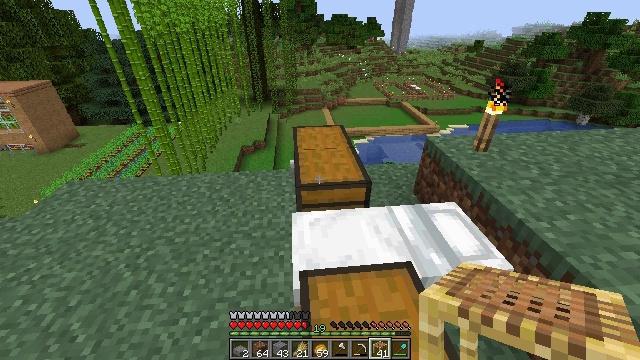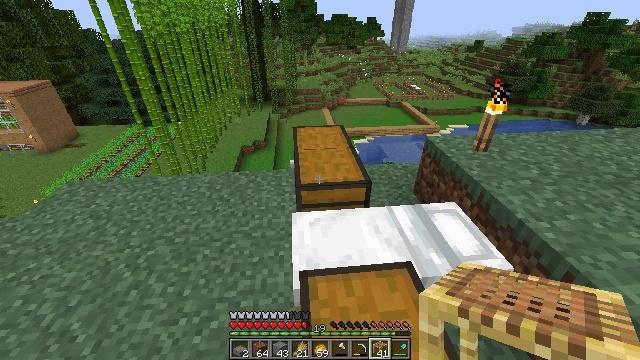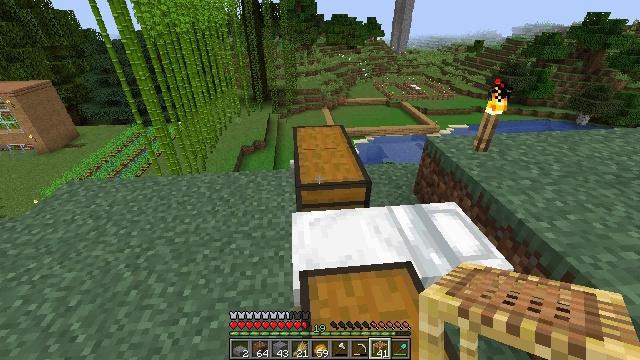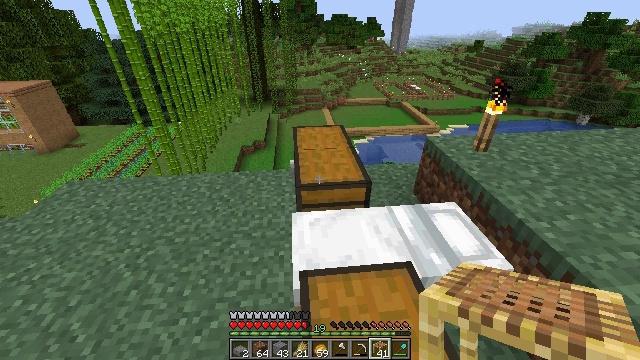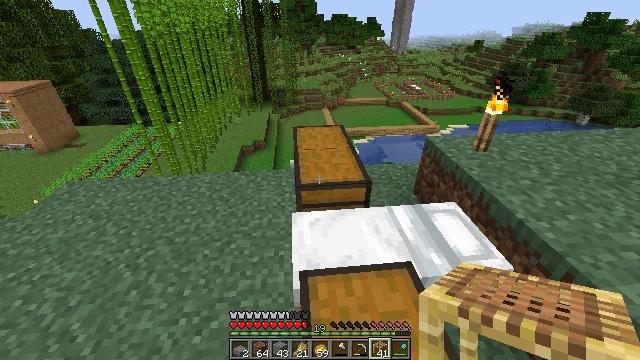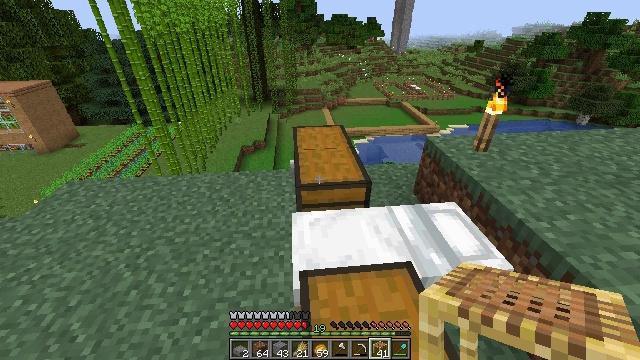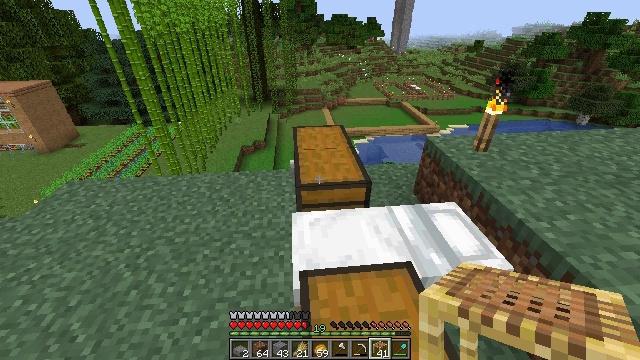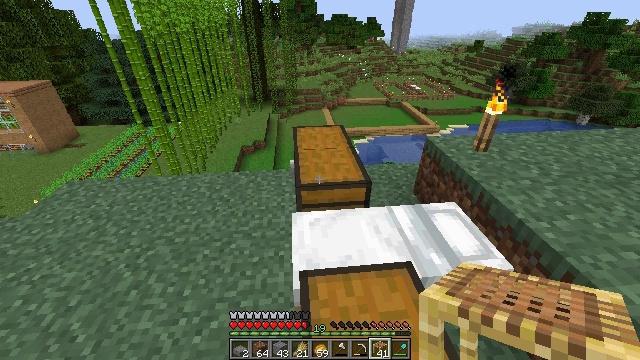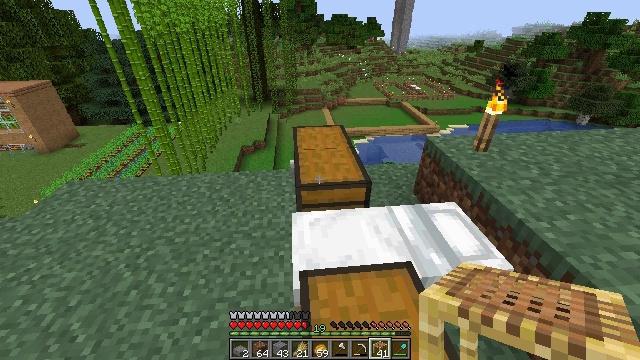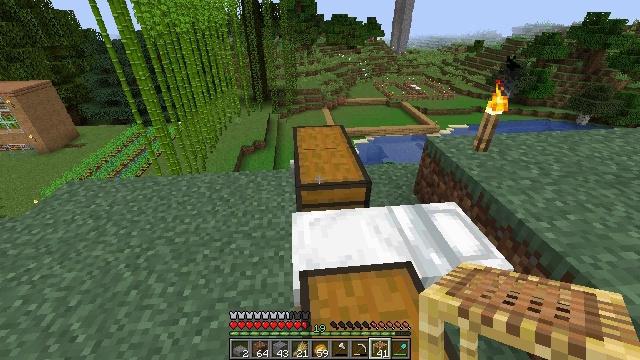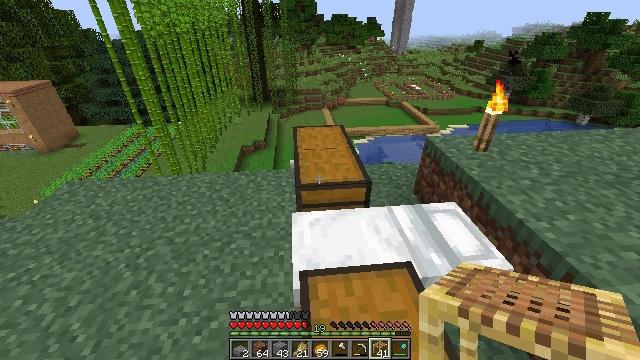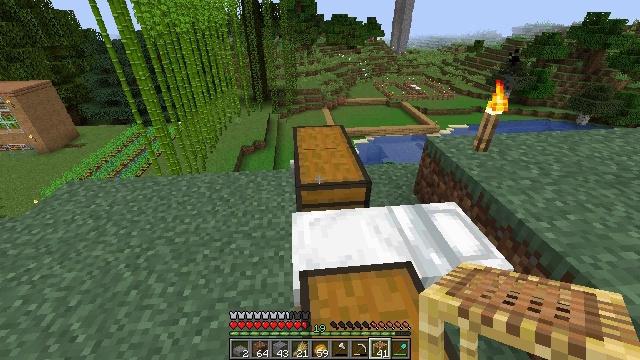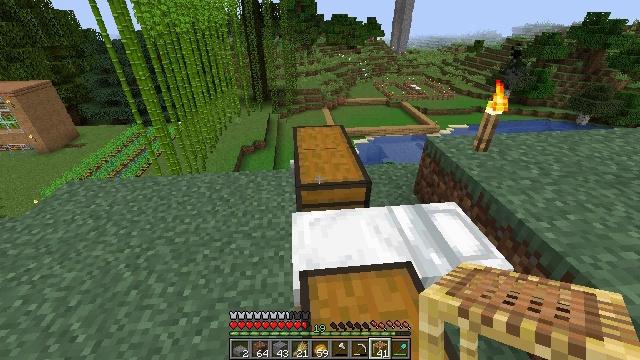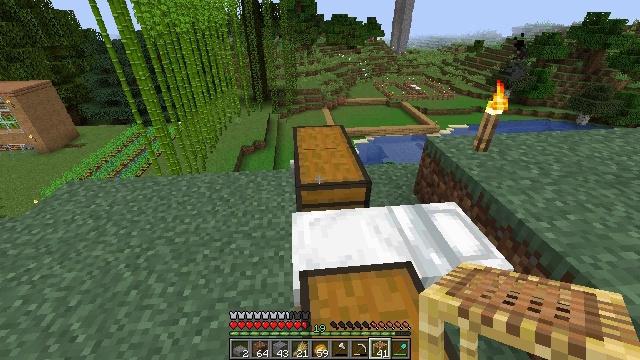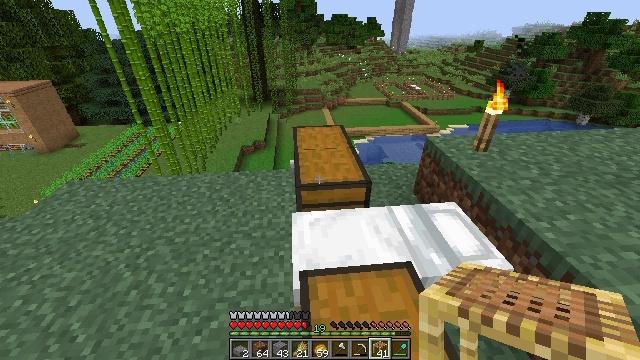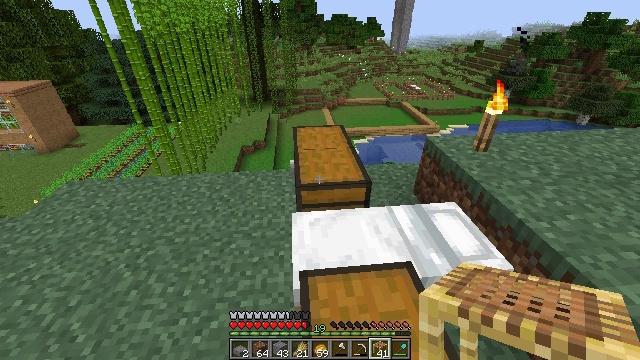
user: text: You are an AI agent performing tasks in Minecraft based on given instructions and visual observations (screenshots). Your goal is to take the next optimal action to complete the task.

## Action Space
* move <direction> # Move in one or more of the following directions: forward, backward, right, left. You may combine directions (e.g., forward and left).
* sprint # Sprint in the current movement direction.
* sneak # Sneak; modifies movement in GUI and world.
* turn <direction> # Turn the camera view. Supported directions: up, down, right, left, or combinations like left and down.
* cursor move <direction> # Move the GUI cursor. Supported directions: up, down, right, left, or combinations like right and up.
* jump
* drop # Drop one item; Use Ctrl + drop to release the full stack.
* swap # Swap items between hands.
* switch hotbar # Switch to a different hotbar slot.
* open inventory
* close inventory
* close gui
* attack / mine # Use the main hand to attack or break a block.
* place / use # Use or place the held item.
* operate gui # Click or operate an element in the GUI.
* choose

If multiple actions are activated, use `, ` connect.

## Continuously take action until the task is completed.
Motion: motion action
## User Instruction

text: Make glass by using sand in a furnace.
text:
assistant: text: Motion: no_op
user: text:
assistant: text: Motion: no_op
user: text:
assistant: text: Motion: no_op
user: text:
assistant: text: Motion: no_op
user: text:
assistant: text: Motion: no_op
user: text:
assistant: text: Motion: no_op
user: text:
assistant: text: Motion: no_op
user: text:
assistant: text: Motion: no_op
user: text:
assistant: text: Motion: no_op
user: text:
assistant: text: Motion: no_op
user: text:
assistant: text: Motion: no_op
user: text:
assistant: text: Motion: no_op
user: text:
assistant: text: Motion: no_op
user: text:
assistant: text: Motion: no_op
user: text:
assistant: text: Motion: no_op
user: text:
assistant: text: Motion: no_op
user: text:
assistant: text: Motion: no_op
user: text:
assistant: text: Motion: no_op
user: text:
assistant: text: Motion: no_op
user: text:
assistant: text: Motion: no_op
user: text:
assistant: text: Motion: no_op
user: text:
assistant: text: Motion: no_op
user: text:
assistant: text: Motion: no_op
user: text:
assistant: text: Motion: no_op
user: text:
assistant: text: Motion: no_op
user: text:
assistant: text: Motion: no_op
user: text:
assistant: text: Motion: no_op
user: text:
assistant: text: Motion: no_op
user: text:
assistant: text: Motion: no_op
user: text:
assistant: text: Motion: no_op